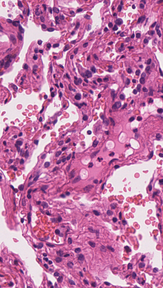
Tumor epithelial tissue: no
Tumor-associated stroma tissue: no
Normal tissue: yes